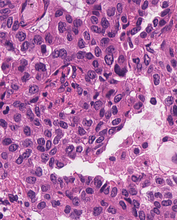
Tumor epithelial tissue: yes
Tumor-associated stroma tissue: no
Normal tissue: no